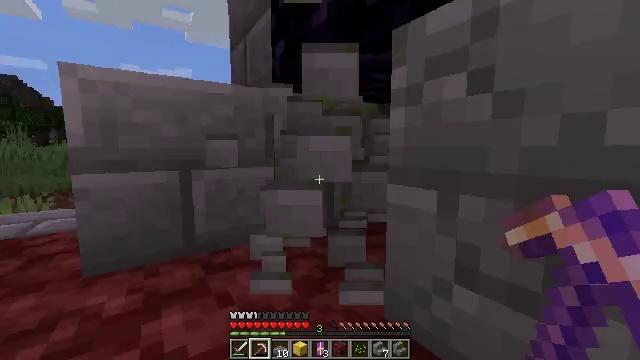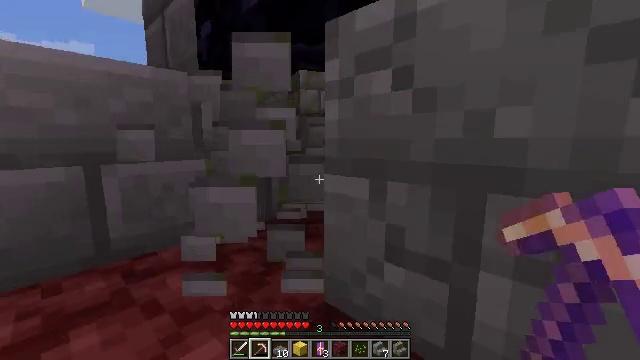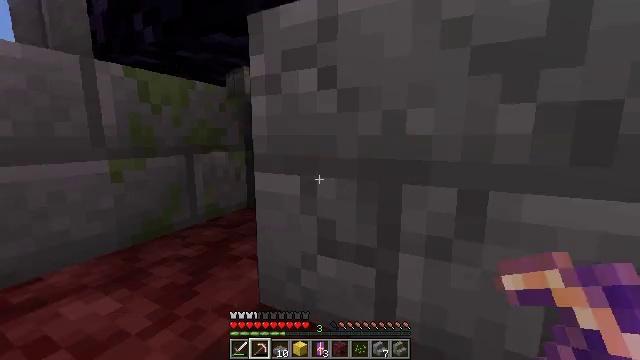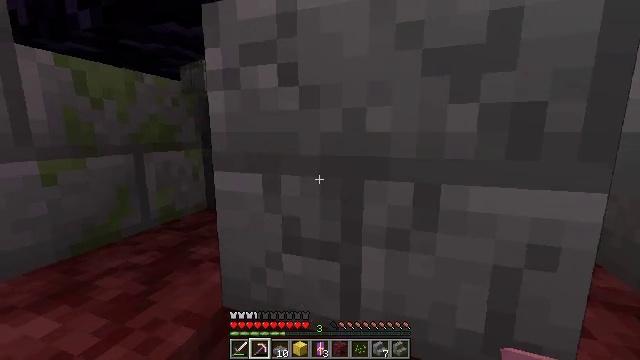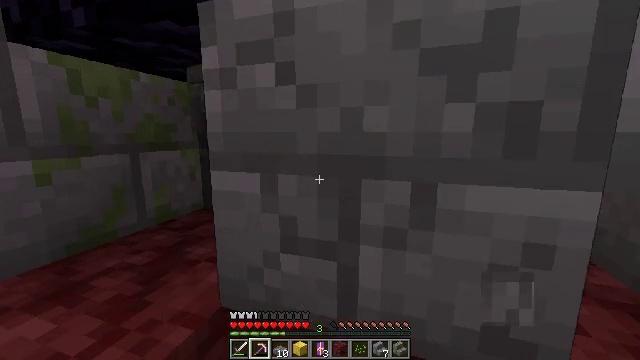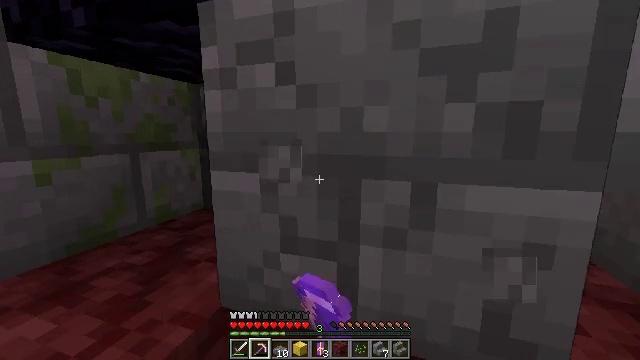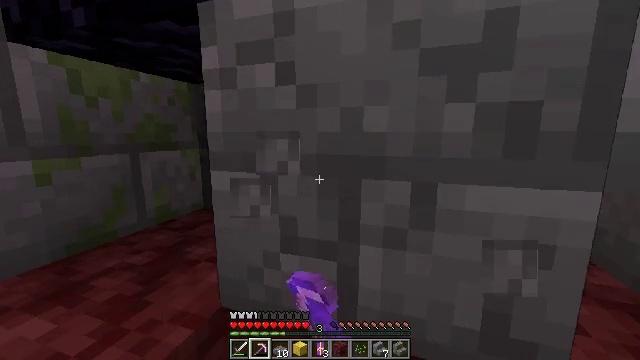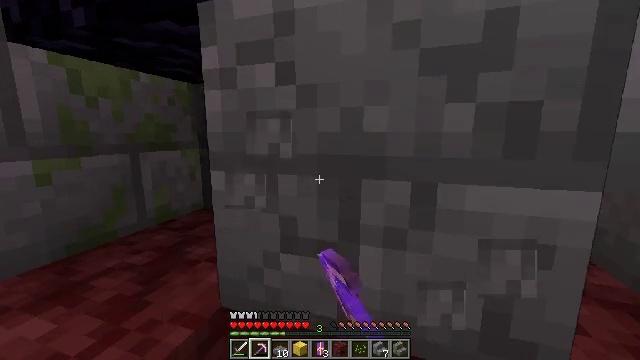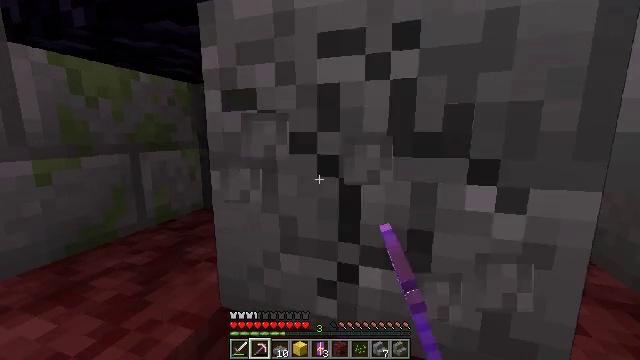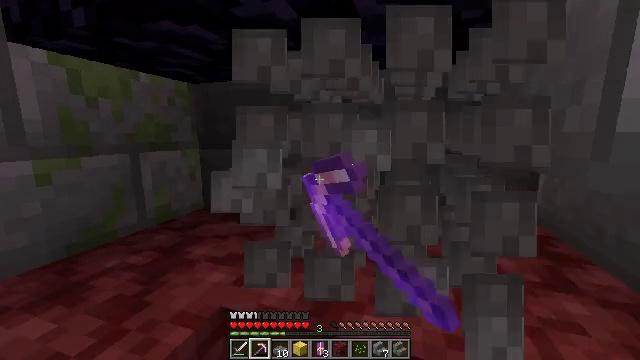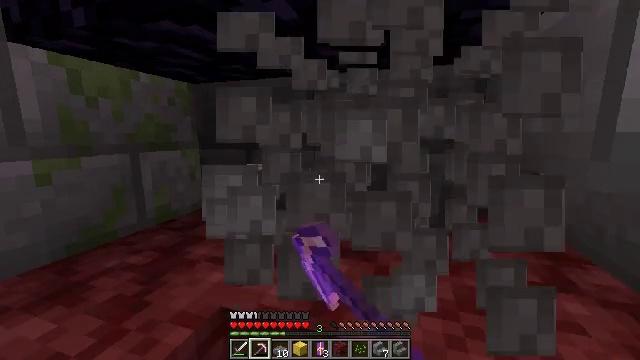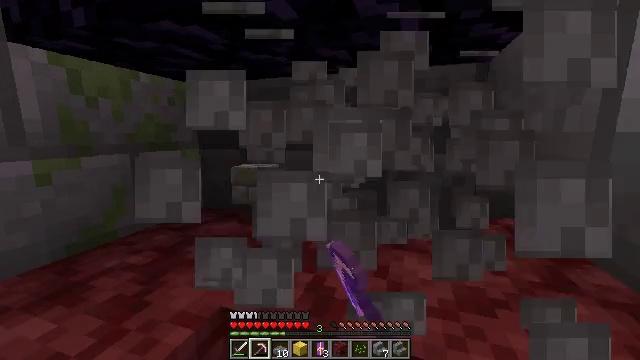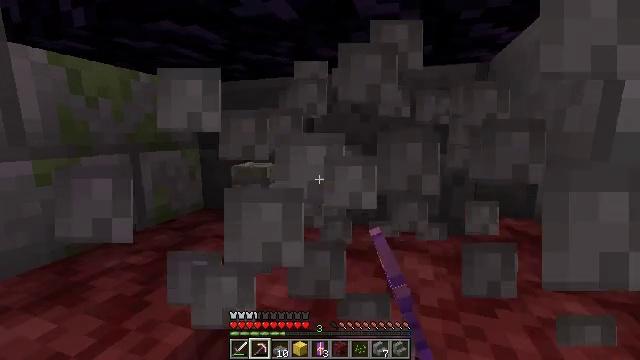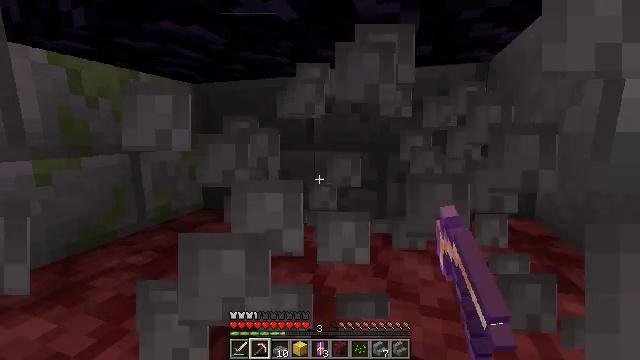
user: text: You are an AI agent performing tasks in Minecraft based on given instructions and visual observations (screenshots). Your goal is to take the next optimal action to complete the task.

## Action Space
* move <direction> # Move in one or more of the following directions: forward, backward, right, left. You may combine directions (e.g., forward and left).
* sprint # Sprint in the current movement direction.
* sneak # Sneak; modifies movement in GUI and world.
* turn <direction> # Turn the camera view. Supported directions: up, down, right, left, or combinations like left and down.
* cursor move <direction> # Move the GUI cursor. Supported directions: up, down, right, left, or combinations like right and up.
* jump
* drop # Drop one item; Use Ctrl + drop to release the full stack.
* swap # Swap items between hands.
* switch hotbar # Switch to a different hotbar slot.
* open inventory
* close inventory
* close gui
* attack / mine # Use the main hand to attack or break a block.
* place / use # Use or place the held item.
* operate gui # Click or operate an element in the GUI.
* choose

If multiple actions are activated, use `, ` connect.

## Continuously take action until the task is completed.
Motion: motion action
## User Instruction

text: Break the cracked stone bricks for materials.
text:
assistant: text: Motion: turn right and down
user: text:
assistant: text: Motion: turn right
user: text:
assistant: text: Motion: turn right
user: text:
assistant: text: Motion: attack / mine
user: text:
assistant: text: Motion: attack / mine
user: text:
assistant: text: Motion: attack / mine
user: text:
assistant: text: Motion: attack / mine
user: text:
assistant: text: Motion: attack / mine
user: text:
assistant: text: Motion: attack / mine
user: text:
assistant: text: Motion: attack / mine
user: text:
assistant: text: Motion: no_op
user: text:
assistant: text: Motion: no_op
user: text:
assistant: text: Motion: no_op
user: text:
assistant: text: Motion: no_op